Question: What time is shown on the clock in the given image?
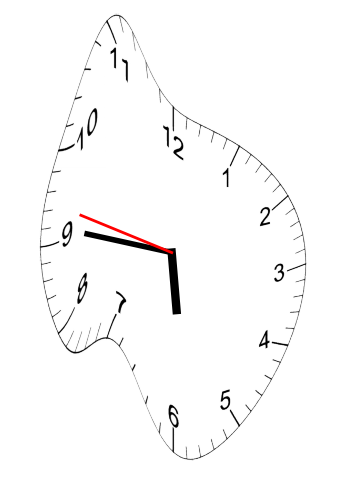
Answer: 05:45:47